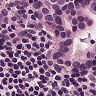
Metastatic tissue present: yes